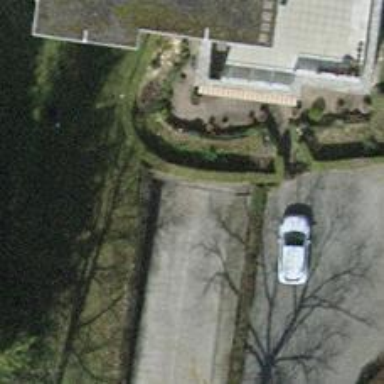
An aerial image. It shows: Parking entrance.